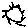
Label: sun